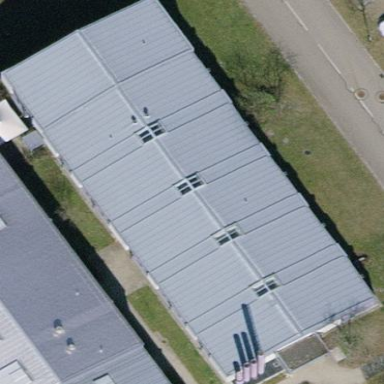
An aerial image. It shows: Police building.